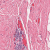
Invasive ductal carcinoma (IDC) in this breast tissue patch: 0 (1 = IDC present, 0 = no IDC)